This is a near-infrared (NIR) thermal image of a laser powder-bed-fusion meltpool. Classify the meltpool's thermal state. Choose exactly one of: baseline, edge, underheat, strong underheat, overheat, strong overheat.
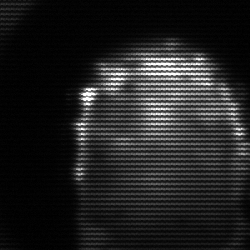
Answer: baseline